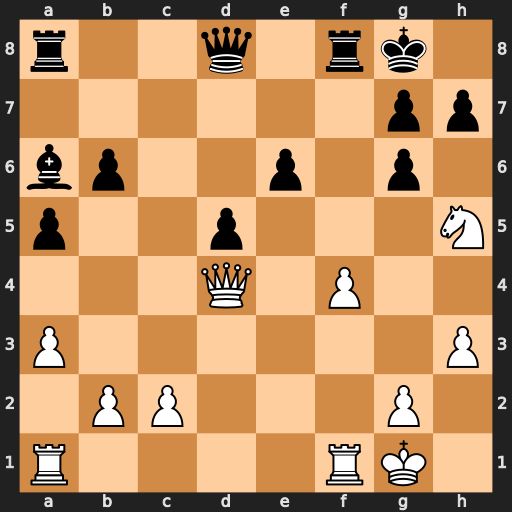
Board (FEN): r2q1rk1/6pp/bp2p1p1/p2p3N/3Q1P2/P6P/1PP3P1/R4RK1
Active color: w
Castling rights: -
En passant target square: -
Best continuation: Qxg7#